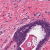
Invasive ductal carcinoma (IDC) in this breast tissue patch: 0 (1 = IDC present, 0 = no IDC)